Field crop: maize
Growth stage: 1
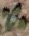
Species: chenopodium